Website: home-depot
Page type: payment
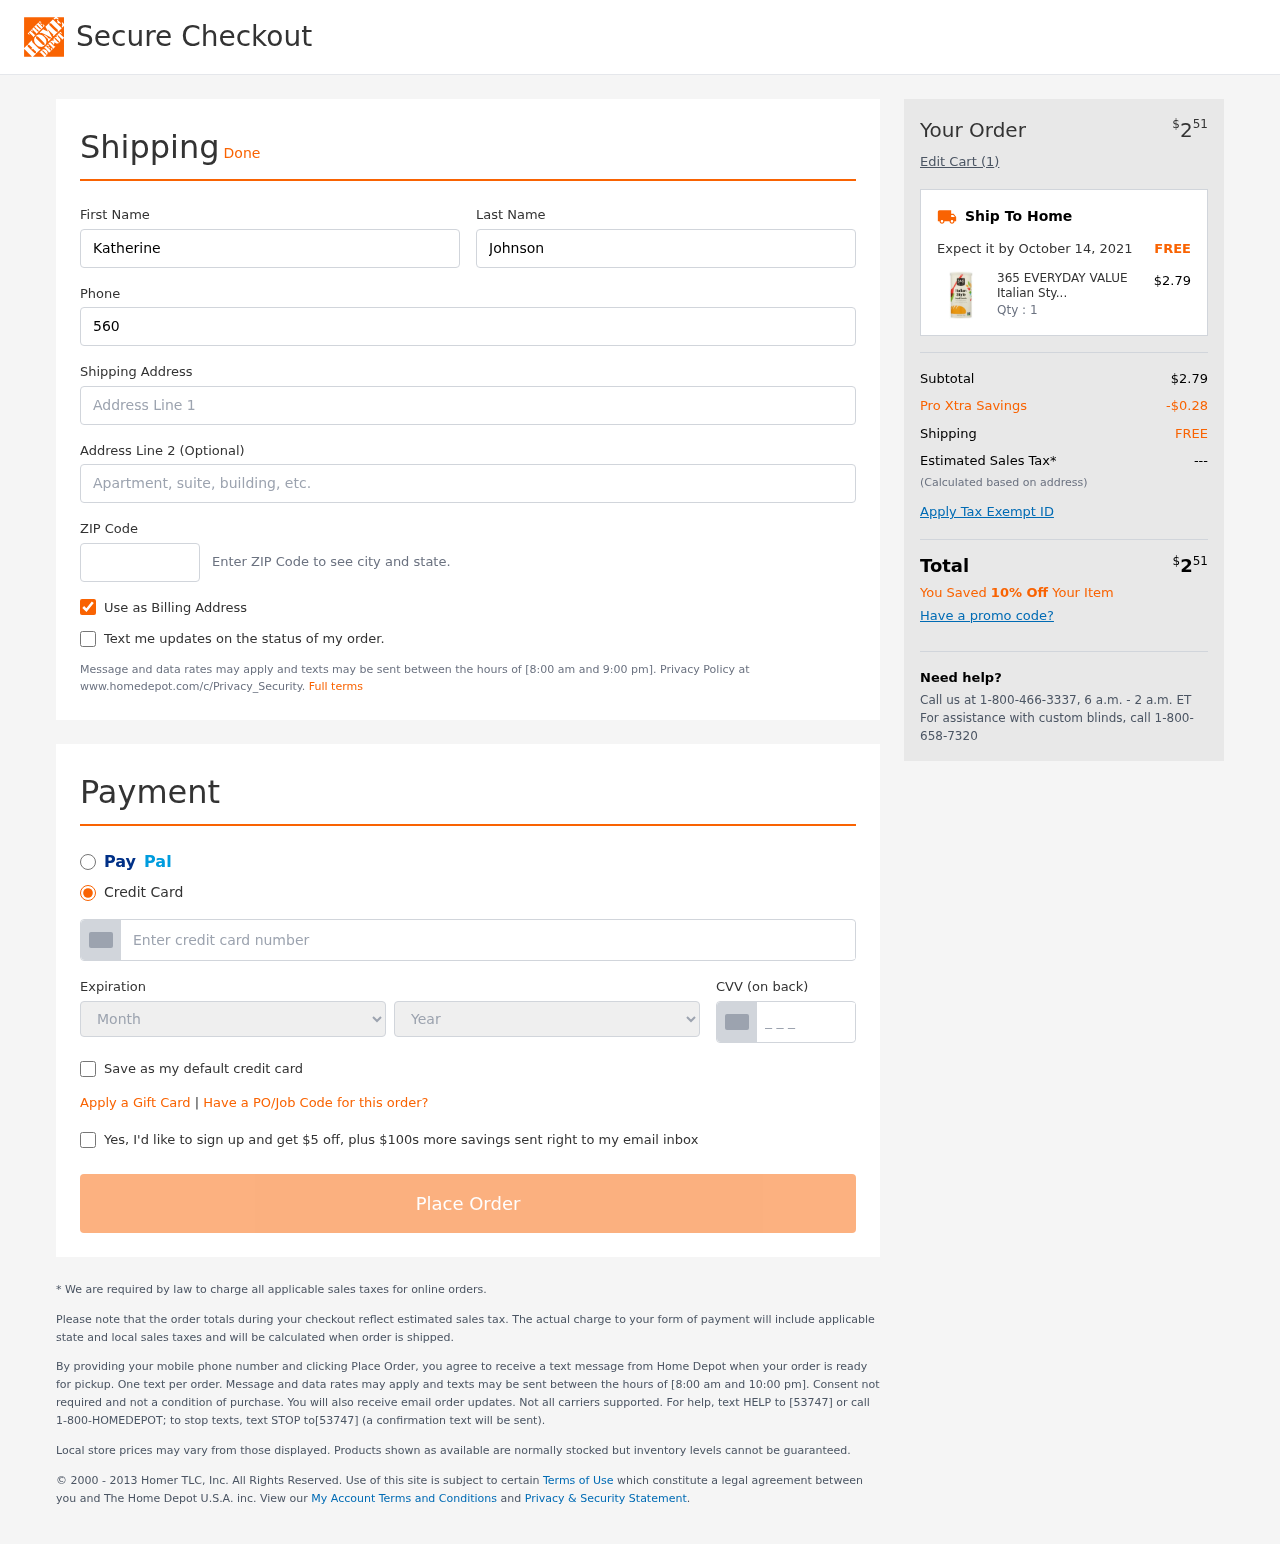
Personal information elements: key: PII_CARD_CVV
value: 313
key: PII_CARD_EXPIRY_MONTH
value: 01
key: PII_CARD_EXPIRY_YEAR
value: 27
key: PII_CARD_NUMBER
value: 4082 3076 8772 8818
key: PII_FIRSTNAME
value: Katherine
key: PII_LASTNAME
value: Johnson
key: PII_PHONE
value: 5605005149
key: PII_POSTCODE
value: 38258
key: PII_STREET
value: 1552 Casey Skyway
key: PII_STREET2
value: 83978 Robert Well Suite 250
Product elements: key: PRODUCT1_NAME
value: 365 EVERYDAY VALUE Italian Style Bread Crumbs, 15 OZ
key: PRODUCT1_PRICE
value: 2.79
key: PRODUCT1_QUANTITY
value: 1
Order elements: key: ORDER_TOTAL
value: $251
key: ORDER_NUM_ITEMS
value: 1
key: ORDER_DELIVERY_DATE
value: October 14, 2021
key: ORDER_SUBTOTAL
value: $2.79
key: ORDER_DISCOUNT
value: -$0.28
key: ORDER_SHIPPING_COST
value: FREE